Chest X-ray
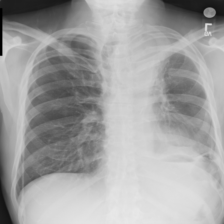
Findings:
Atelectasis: negative
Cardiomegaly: negative
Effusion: negative
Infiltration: negative
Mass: negative
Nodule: negative
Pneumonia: negative
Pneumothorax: negative
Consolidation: negative
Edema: negative
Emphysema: negative
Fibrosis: negative
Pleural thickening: negative
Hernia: negative